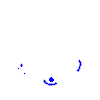
Particle: kaon